Interaction volume radius: 5 \u00c5
Interaction volume height: 40 \u00c5
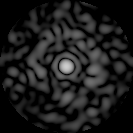
Disorder parameter: 0.835